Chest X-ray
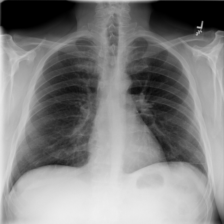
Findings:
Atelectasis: negative
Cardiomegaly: negative
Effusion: negative
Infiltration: negative
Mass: negative
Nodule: negative
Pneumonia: negative
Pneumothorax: negative
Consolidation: negative
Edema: negative
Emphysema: negative
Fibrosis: negative
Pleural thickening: negative
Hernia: negative